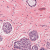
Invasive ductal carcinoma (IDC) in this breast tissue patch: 0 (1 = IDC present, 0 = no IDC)